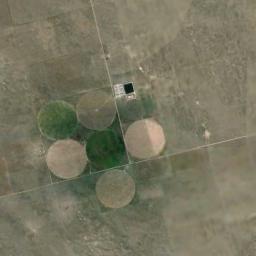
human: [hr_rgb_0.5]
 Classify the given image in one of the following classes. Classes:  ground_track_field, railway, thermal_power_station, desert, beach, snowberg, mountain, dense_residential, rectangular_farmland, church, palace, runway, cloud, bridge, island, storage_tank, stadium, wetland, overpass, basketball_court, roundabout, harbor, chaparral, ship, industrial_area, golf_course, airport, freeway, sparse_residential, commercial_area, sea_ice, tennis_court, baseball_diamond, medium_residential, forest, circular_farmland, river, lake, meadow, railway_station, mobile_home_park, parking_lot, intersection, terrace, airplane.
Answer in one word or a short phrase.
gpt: circular_farmland